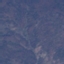
Land use / land cover: HerbaceousVegetation